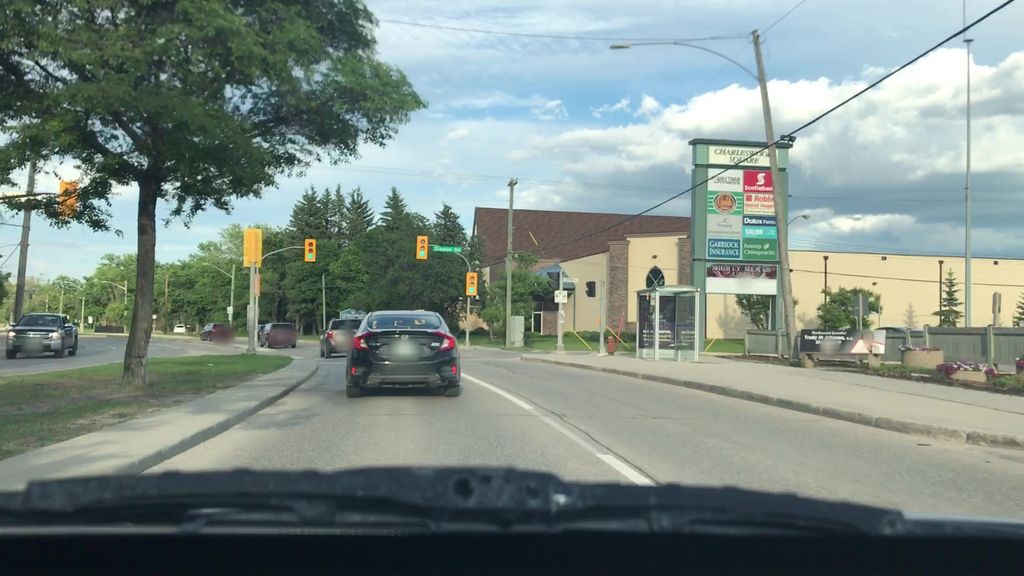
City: winnipeg